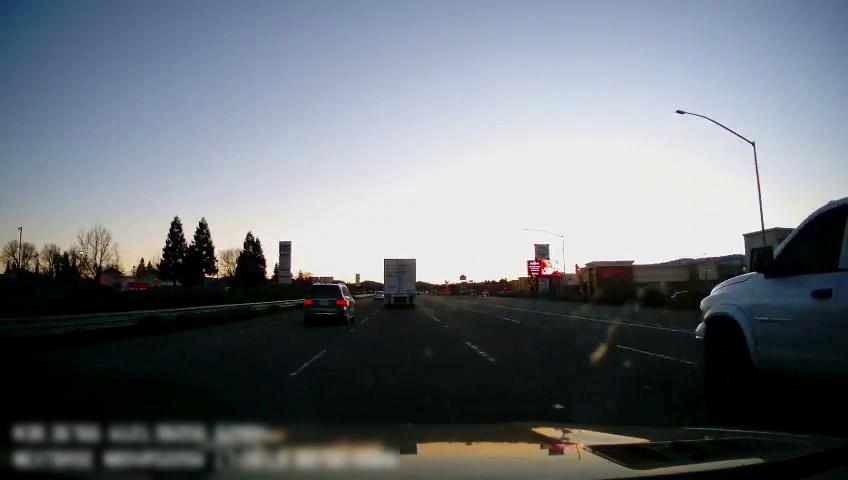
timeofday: Dusk/Dawn/Twilight
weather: Cloudy
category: Drivable Space
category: Vehicles | Car
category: Vehicles | SUV
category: Vehicles | Truck
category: Vehicles | Truck
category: Lanes | Alternate Lane
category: Lanes | Current Lane
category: Lanes | Current Lane
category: Lanes | Alternate Lane
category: Lanes | Alternate Lane